Question: I'm looking to develop my own task application so I'm trying to study the UI of any possible in-browser apps that have some sort of functionality which has an ordered list where items can be tagged as "done" and they either get color-highlighted or move into a "DONE" column.
By the way, the area would be a tinyMCE or similar editable area and not some primitive html rendering.
Example:

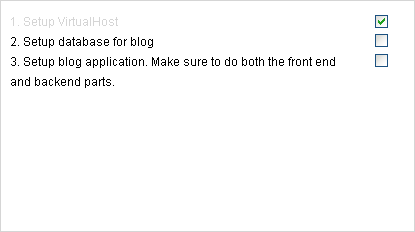
Answer: The To-dos section of <URL>